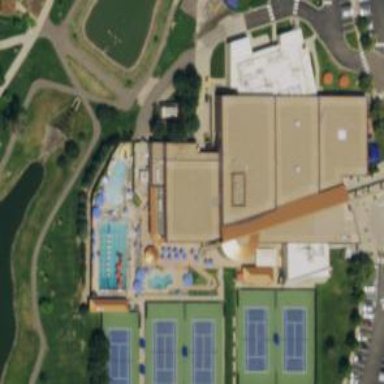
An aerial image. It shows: Swimming pool area designated for leisure and sports activities.